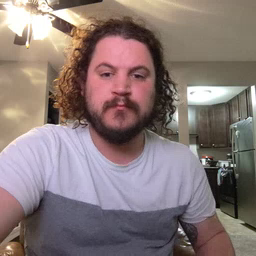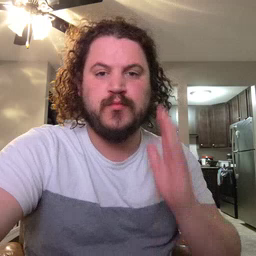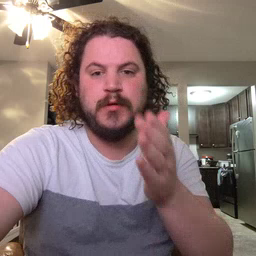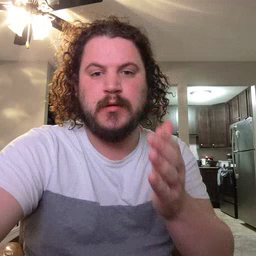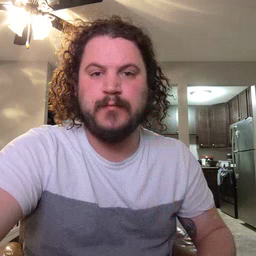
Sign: will